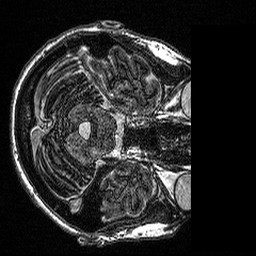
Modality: MP2RAGE
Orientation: axial
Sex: female
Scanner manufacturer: siemens
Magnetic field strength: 3 T
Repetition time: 5 s
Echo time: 0.00292 s